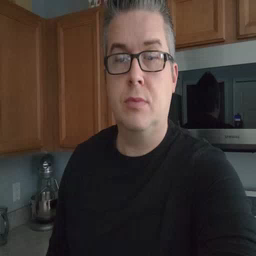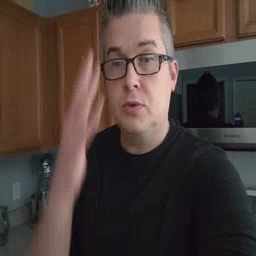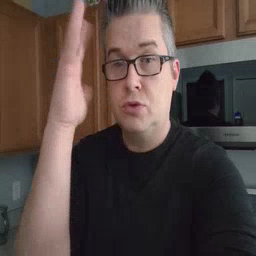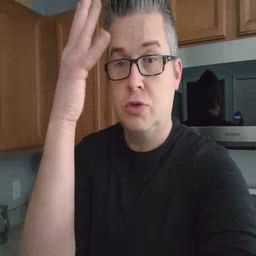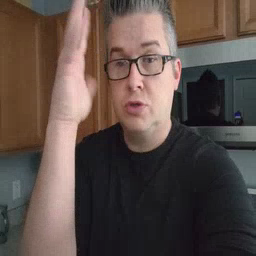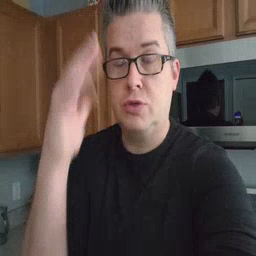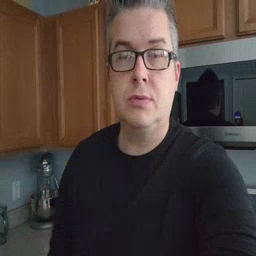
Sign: tree